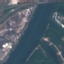
Land use / land cover class: River